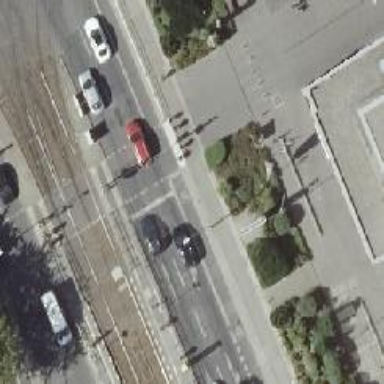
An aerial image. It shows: Road crossing with traffic signals and island.